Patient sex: M
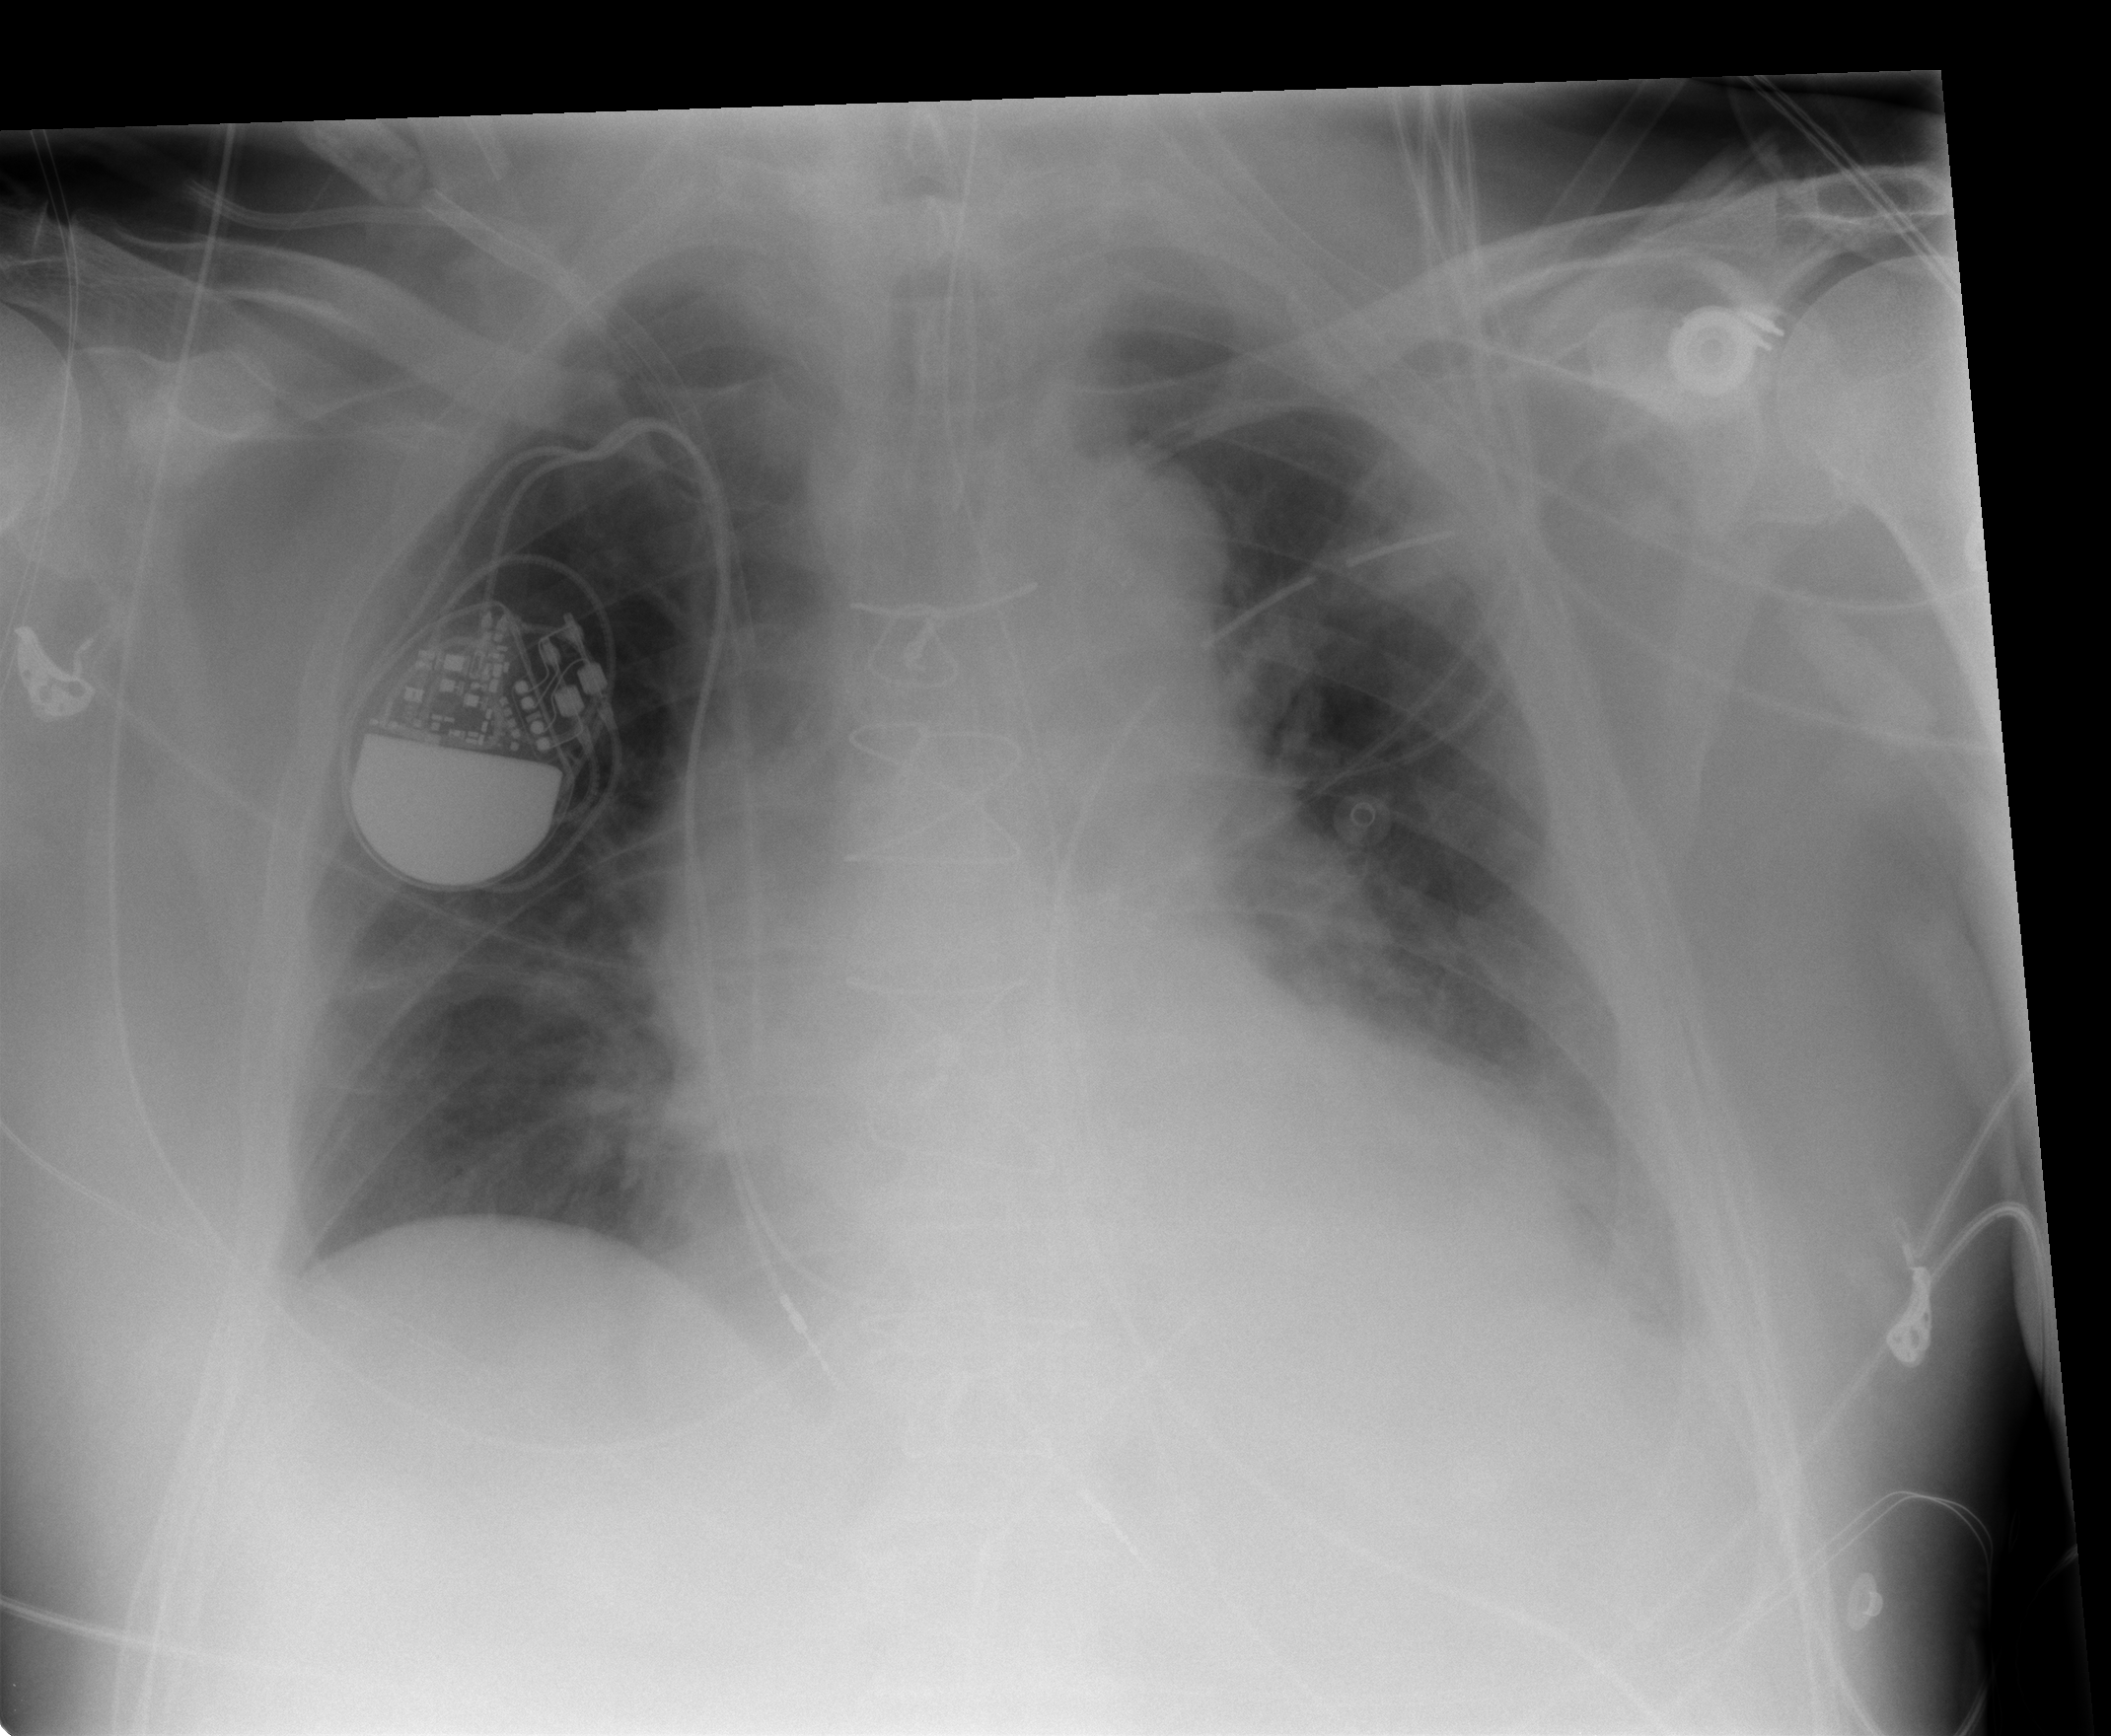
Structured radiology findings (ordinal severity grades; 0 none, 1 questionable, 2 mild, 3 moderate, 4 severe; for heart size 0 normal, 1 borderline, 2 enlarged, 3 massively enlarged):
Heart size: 2
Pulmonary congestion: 2
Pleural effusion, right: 1
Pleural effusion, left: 1
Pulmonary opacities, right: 0
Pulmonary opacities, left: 0
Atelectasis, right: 1
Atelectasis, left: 2